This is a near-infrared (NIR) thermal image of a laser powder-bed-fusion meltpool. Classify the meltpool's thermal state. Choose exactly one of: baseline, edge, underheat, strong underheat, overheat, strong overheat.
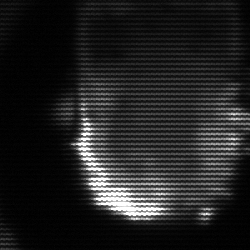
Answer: baseline